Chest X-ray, PA view. Patient: 76 years old, sex M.
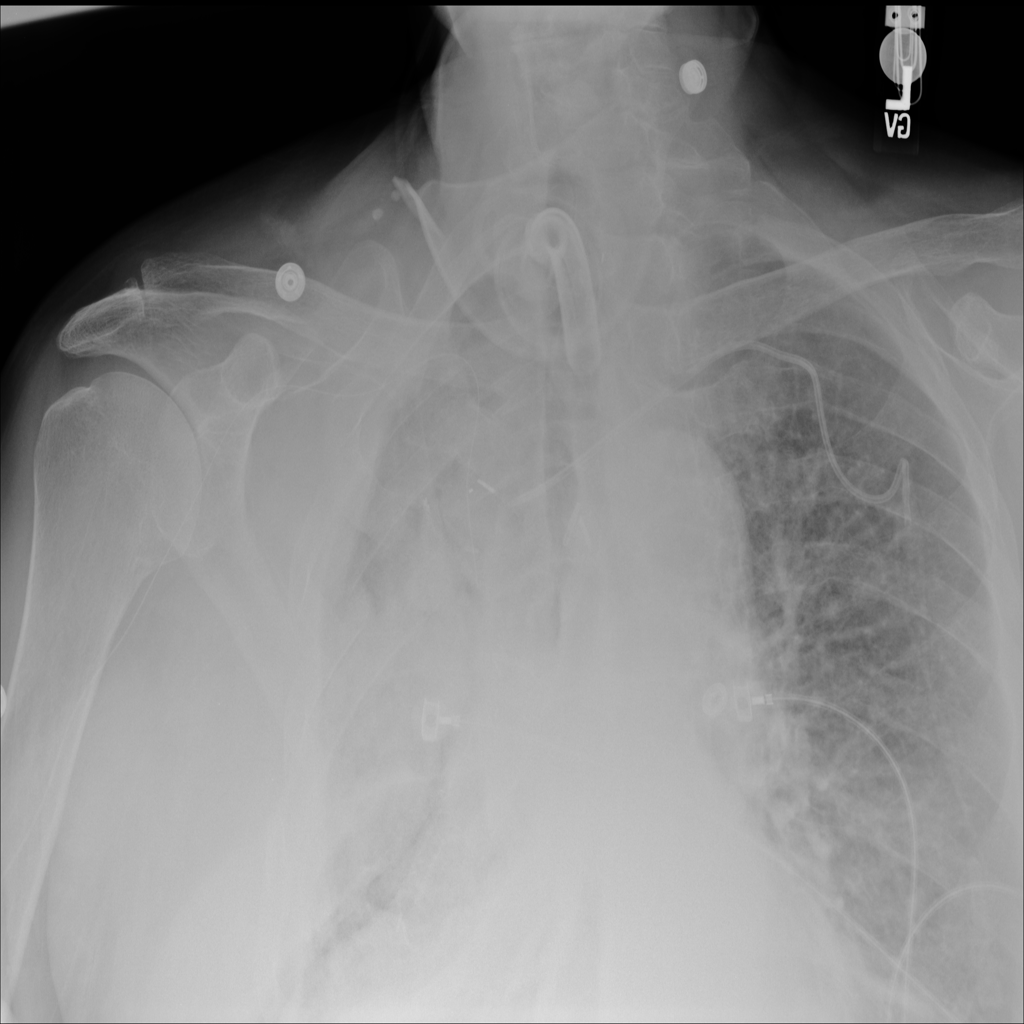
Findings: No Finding